Interaction volume radius: 10 \u00c5
Interaction volume height: 40 \u00c5
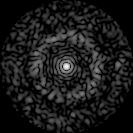
Disorder parameter: 0.8253